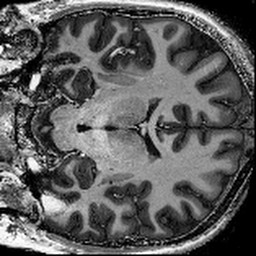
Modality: T1w
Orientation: coronal
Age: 26
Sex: female
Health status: healthy
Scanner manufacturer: siemens
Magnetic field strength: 9.4 T
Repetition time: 6 s
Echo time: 0.003 s